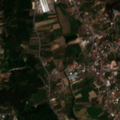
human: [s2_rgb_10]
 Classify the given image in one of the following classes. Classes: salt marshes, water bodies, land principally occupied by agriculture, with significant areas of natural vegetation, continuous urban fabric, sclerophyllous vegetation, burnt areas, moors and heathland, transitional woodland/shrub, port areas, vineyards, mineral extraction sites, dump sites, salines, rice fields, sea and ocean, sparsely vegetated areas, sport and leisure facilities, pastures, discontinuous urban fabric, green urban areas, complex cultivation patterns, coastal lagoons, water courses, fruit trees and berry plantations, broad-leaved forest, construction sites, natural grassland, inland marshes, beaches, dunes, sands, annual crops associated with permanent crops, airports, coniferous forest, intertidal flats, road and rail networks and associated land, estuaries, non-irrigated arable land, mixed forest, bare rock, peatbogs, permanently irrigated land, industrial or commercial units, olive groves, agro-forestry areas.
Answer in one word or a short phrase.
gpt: continuous urban fabric, discontinuous urban fabric, permanently irrigated land, annual crops associated with permanent crops, complex cultivation patterns, coniferous forest, mixed forest